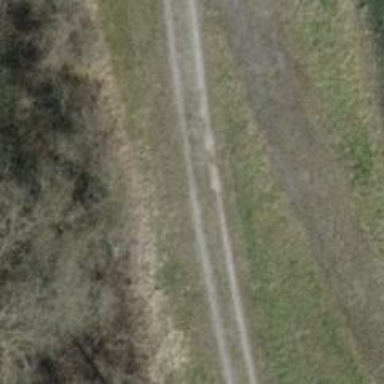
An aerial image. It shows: Gravel track with grade 2 tracktype.